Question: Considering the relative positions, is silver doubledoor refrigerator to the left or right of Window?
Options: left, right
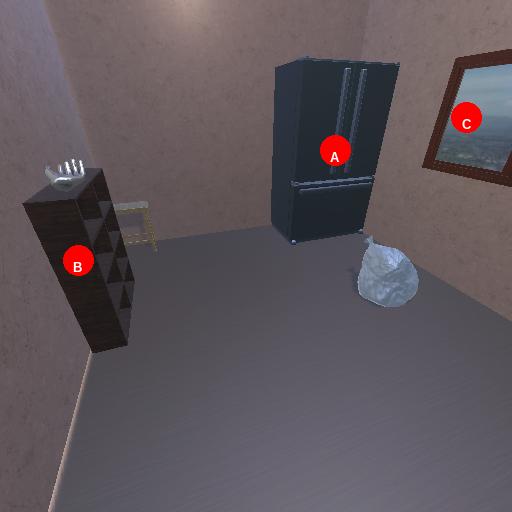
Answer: left